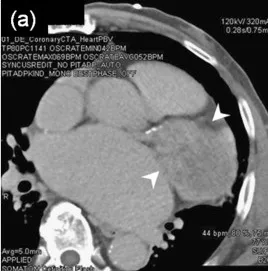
Chest computed tomography (CT). (a) A 77-year-old man presented with an intrapericardial mass. Contrast-enhanced CT demonstrated a huge mass adhered to the left atrial appendage. The mass was not uniform; it lacked calcification and showed non-homogeneous enhancement (arrowheads).
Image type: radiology (ct)